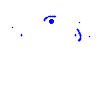
Particle: pion